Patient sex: F
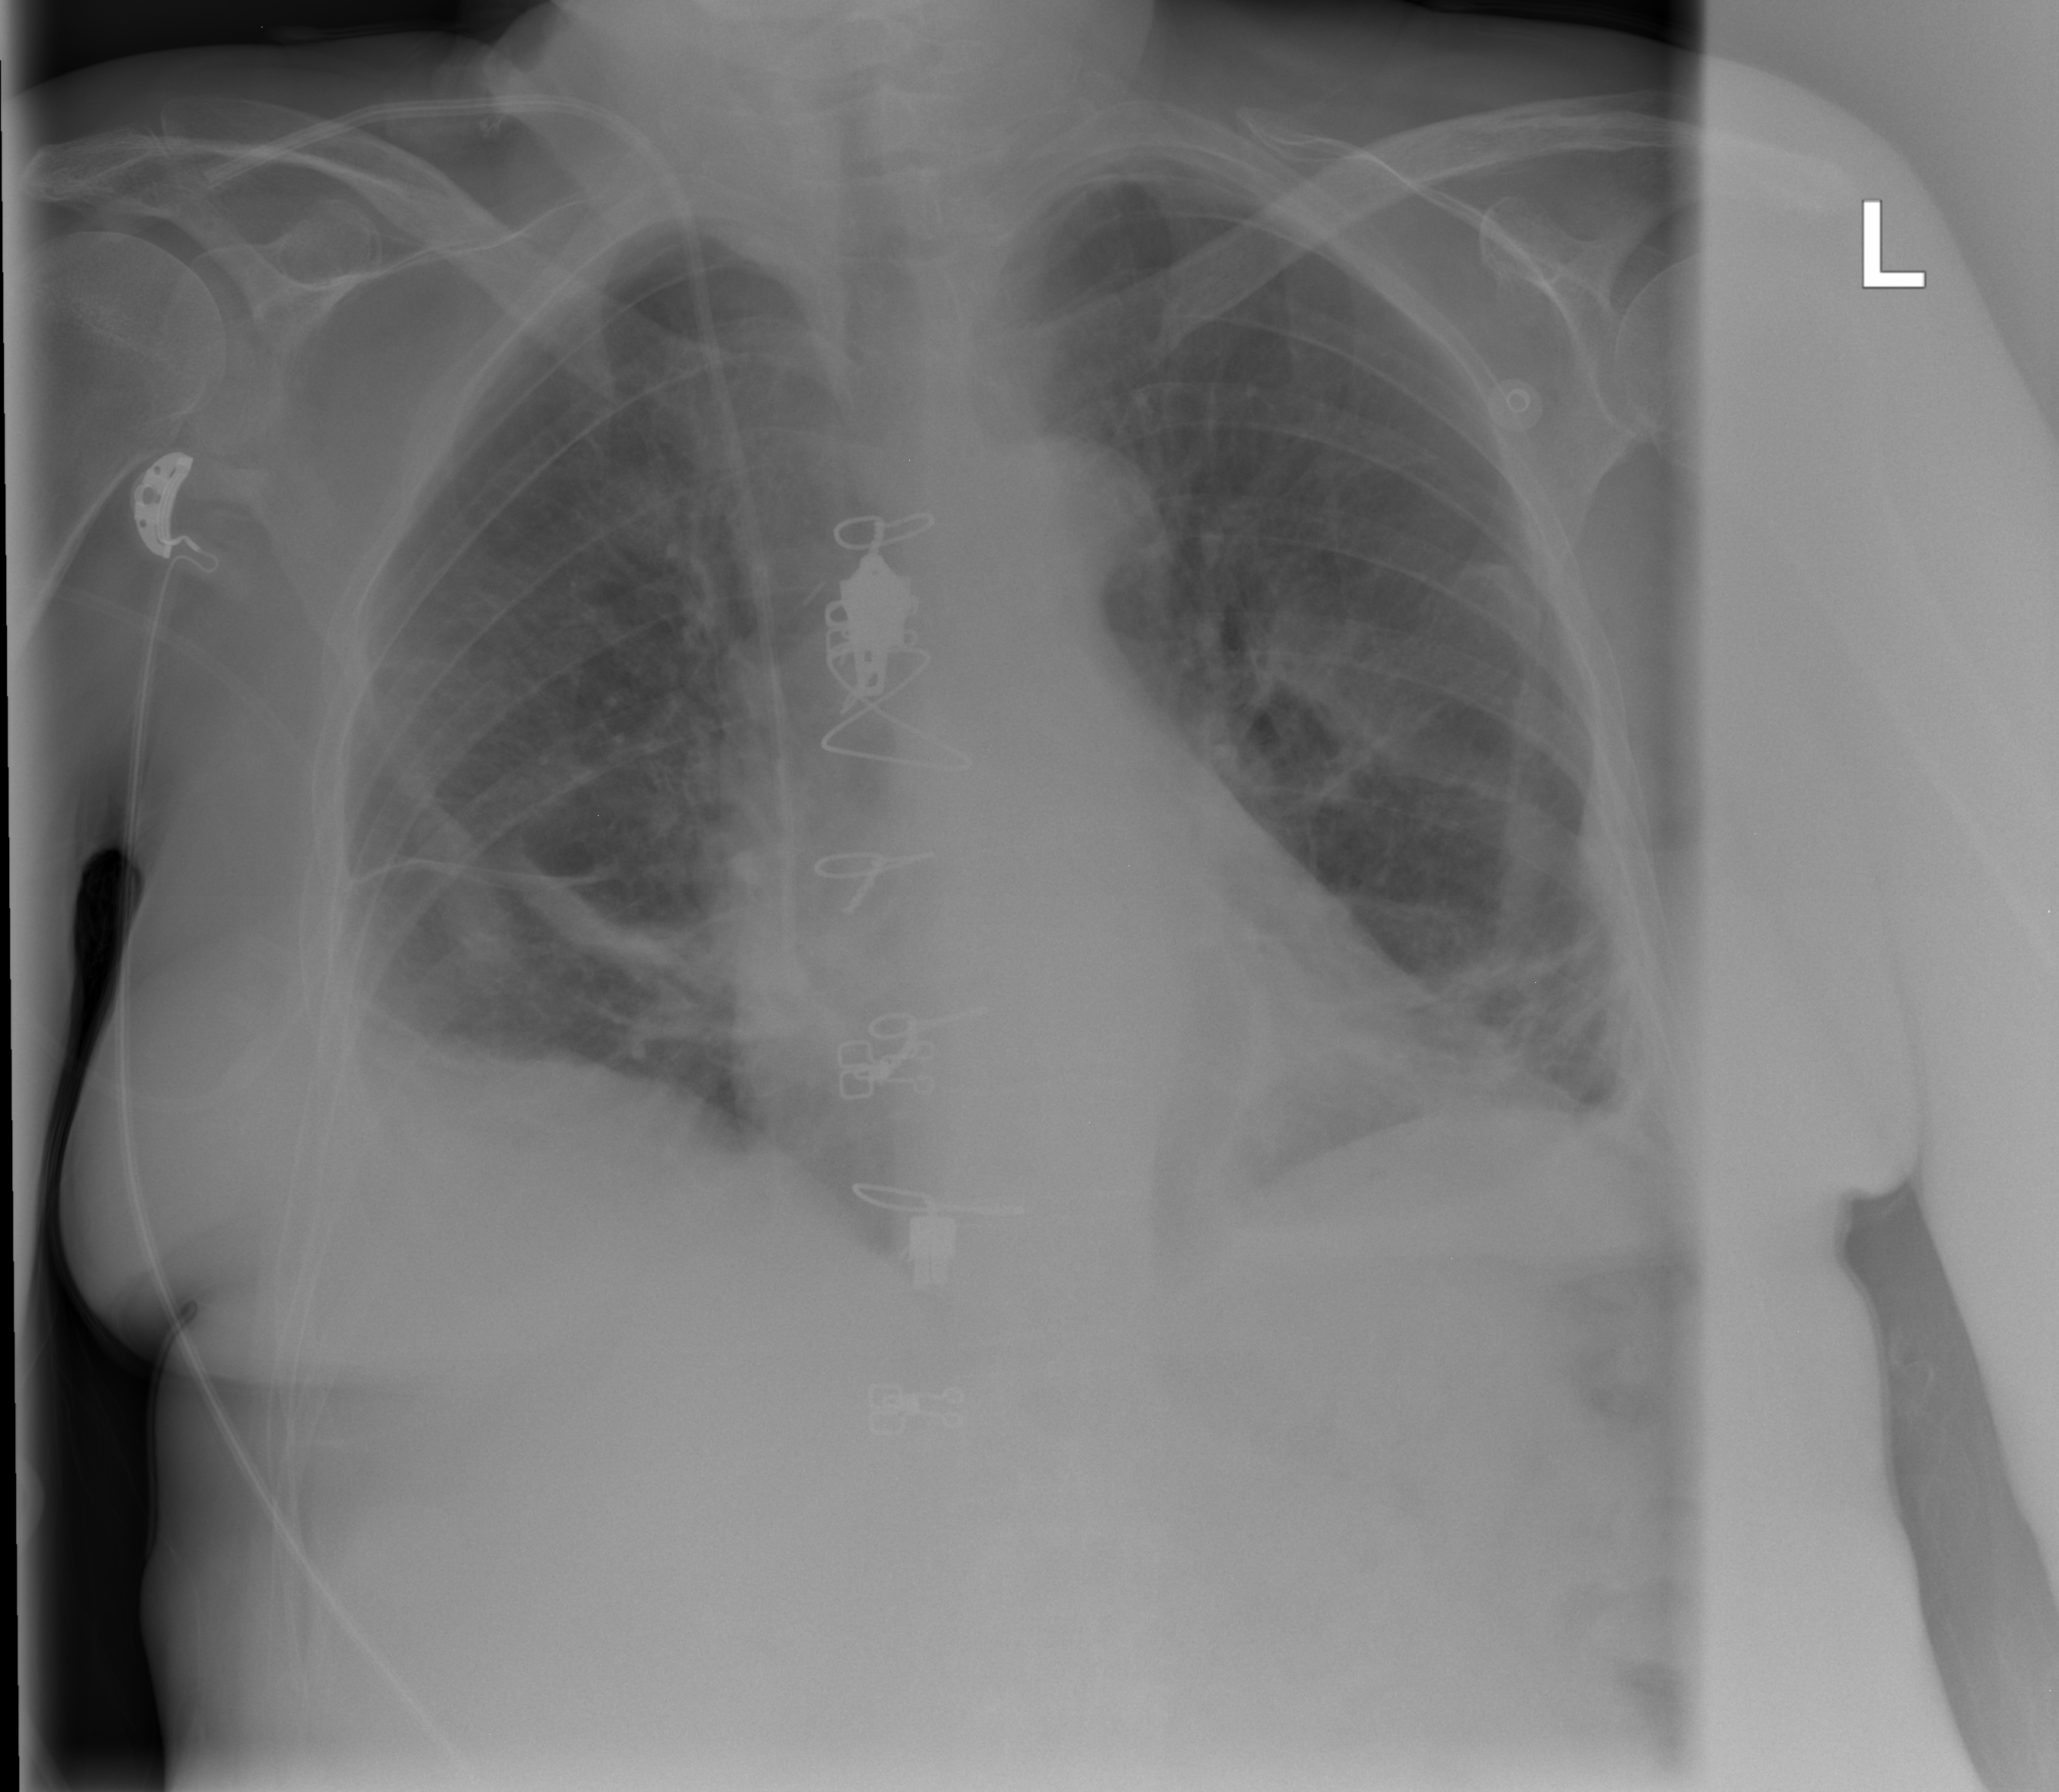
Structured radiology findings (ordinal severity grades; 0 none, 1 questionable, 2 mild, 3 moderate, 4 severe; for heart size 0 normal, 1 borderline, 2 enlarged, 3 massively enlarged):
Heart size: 0
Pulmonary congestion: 0
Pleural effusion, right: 2
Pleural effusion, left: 2
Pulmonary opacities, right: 0
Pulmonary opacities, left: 0
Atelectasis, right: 2
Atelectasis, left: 2